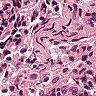
Metastatic tissue present: no